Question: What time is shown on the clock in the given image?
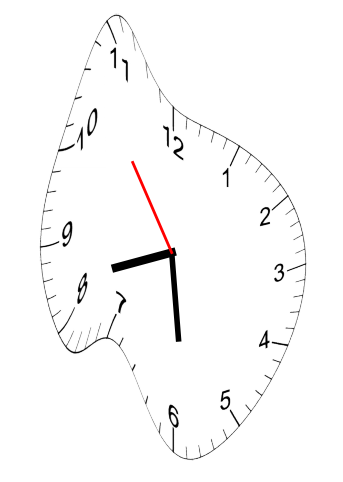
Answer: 08:28:54